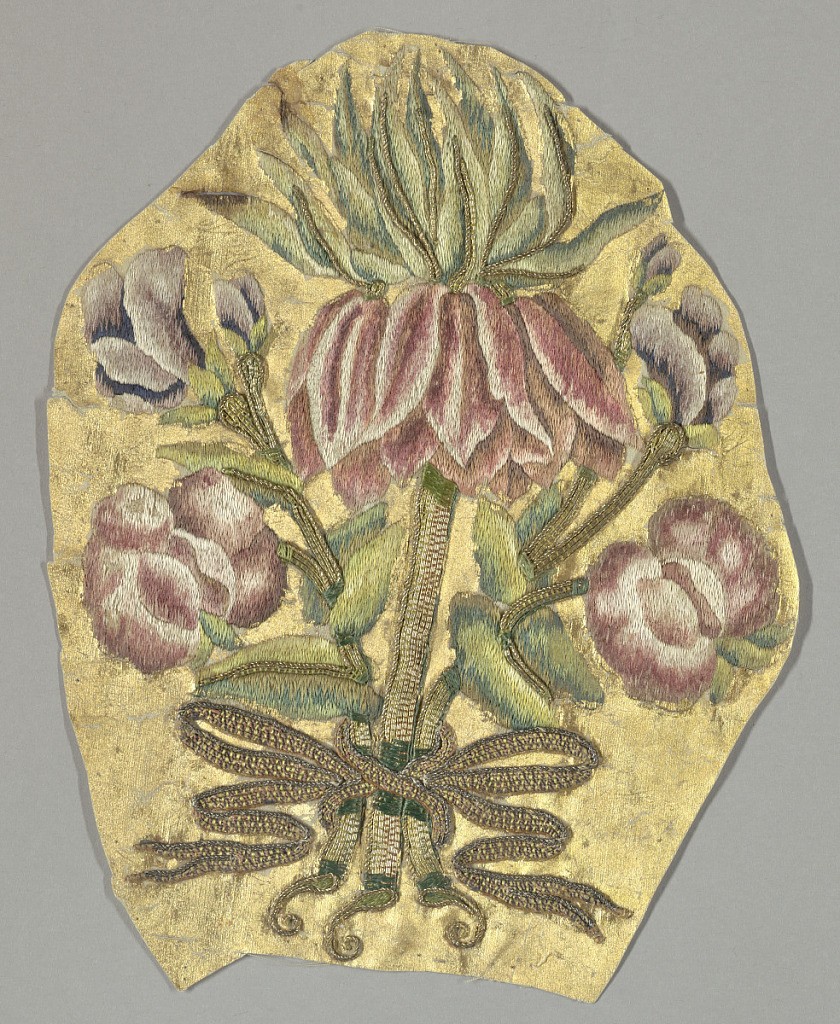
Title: Textile
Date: early 18th century
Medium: silk, metallic thread, gold paint Technique: embroidered using satin, stem and couching stiches on satin weave; painted
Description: Small fragment with a bouquet of multicolored flowers, leaves and buds tied with a ribbon. Satin weave ground is painted gold.